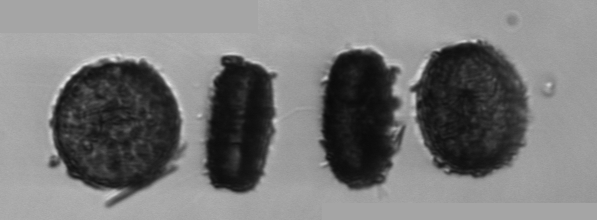
Label: Thalassiosira